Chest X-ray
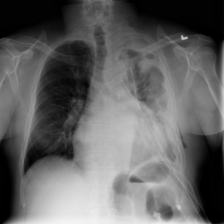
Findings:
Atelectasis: negative
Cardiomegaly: negative
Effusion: negative
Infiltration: negative
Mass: negative
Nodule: negative
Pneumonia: negative
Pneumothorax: negative
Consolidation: negative
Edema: negative
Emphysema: negative
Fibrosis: negative
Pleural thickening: negative
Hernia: negative